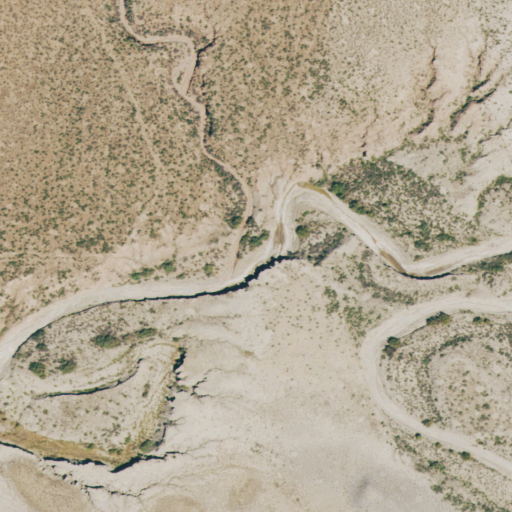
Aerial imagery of valley in Colorado named Andy Draw containing shrub and grassland